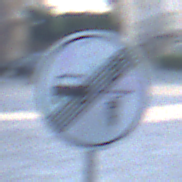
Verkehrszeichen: EndeVerbotUeberholenEinspurigeFahrzeuge
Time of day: SunriseSunset
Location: Outdoor (Urban)
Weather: PartlyCloudy
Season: NotSpecified
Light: Natural